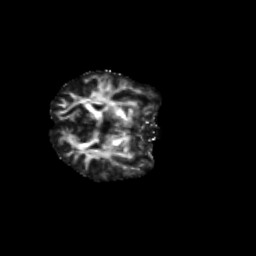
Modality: FA
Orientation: axial
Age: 47
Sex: female
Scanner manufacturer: siemens
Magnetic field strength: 3 T
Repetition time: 4.71 s
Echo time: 0.0906 s